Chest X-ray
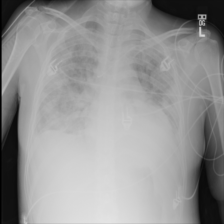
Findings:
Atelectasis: negative
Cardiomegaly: negative
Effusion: positive
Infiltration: positive
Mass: negative
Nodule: negative
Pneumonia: negative
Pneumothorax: negative
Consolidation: negative
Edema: negative
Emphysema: negative
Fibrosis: negative
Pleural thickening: negative
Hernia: negative